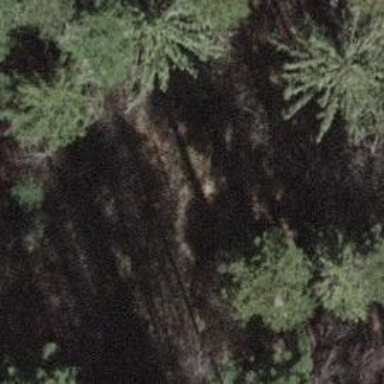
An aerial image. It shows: Path with grade 5 track type.